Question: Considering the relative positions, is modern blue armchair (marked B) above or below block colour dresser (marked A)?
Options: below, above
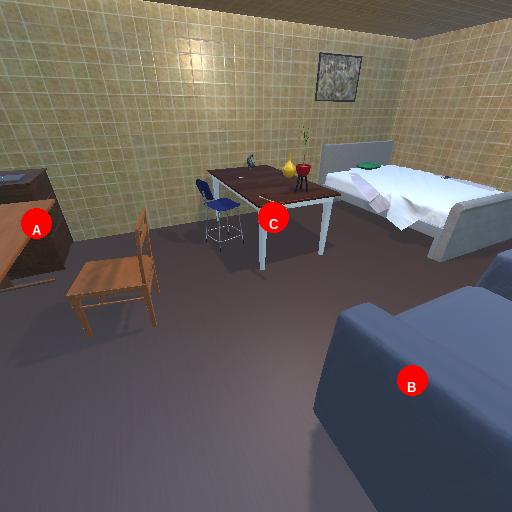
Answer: below